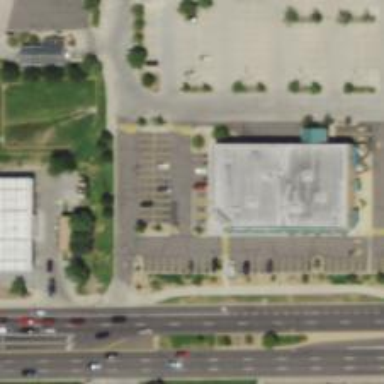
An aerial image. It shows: Parking space.